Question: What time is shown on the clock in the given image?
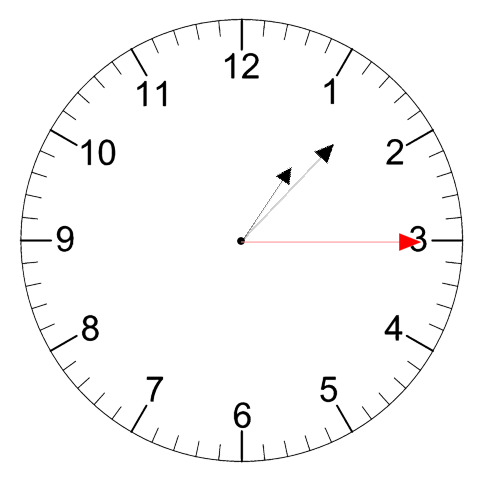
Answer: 01:07:15